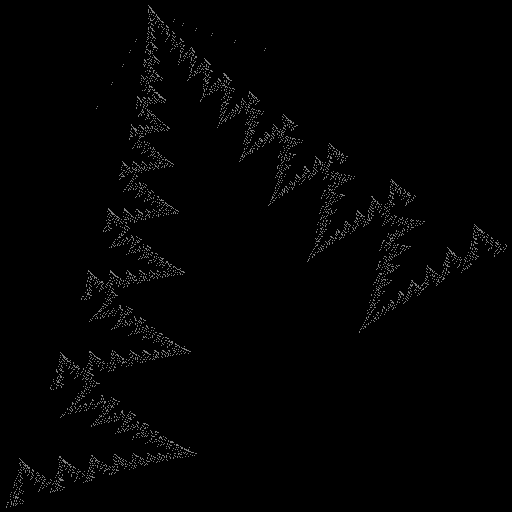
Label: zigzag